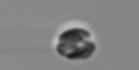
Label: flagellate